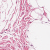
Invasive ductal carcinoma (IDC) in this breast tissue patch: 0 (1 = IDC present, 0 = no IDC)